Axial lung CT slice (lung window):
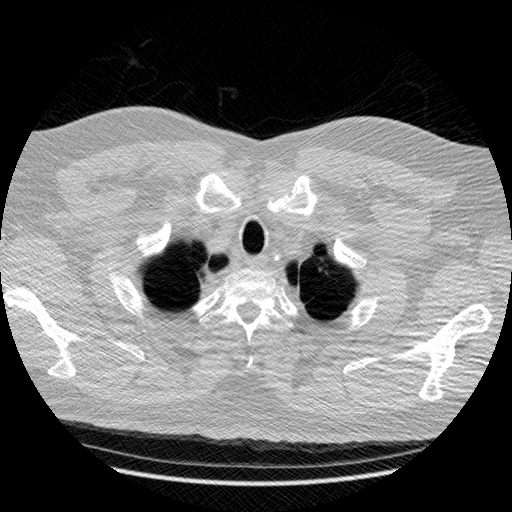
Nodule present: no